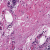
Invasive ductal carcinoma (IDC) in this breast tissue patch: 0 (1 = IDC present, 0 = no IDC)